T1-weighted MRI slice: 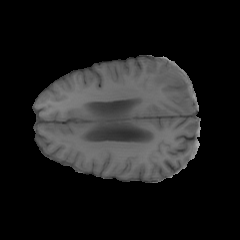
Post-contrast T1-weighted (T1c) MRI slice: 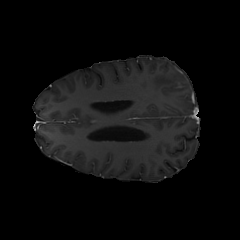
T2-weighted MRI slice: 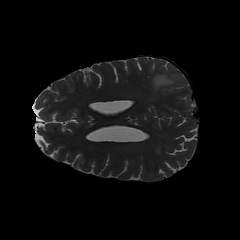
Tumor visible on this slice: yes